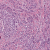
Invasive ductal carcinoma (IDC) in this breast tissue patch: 1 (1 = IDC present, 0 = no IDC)